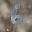
Label: 6